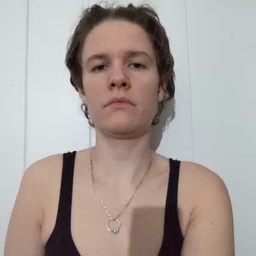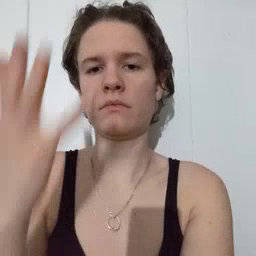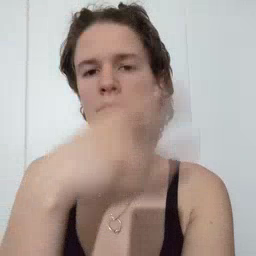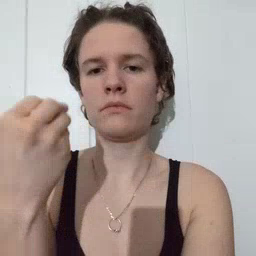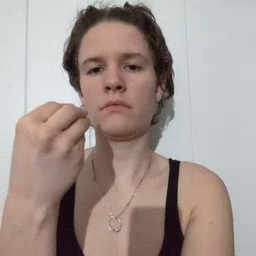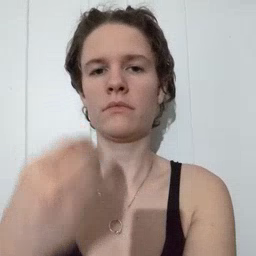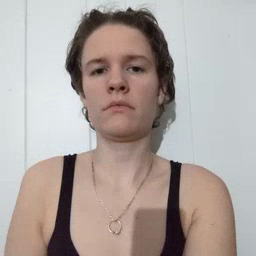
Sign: pretty